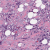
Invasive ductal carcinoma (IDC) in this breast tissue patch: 1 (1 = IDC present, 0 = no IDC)